Question: I am plotting the local clustering ('transitivity' with 'type = c('local')' argument) of some graphs in a 'boxplot'.

I calculated the 'global' transitivity of these graphs and I want to represent it as an additional line of the plot as wide as each box.
'''
df <- data.frame(values = c(full_trans, clus_trans), vars = rep(c("Full","Clustering"), times=c(20,20)))
par(mfrow=c(1,1))
boxplot(values~vars, data=df, ylim=c(0:1), yaxt='n', boxwex=0.5)
'''
I tried 'abline', but it draws a line through all the plot which doesn't look how I wanted.
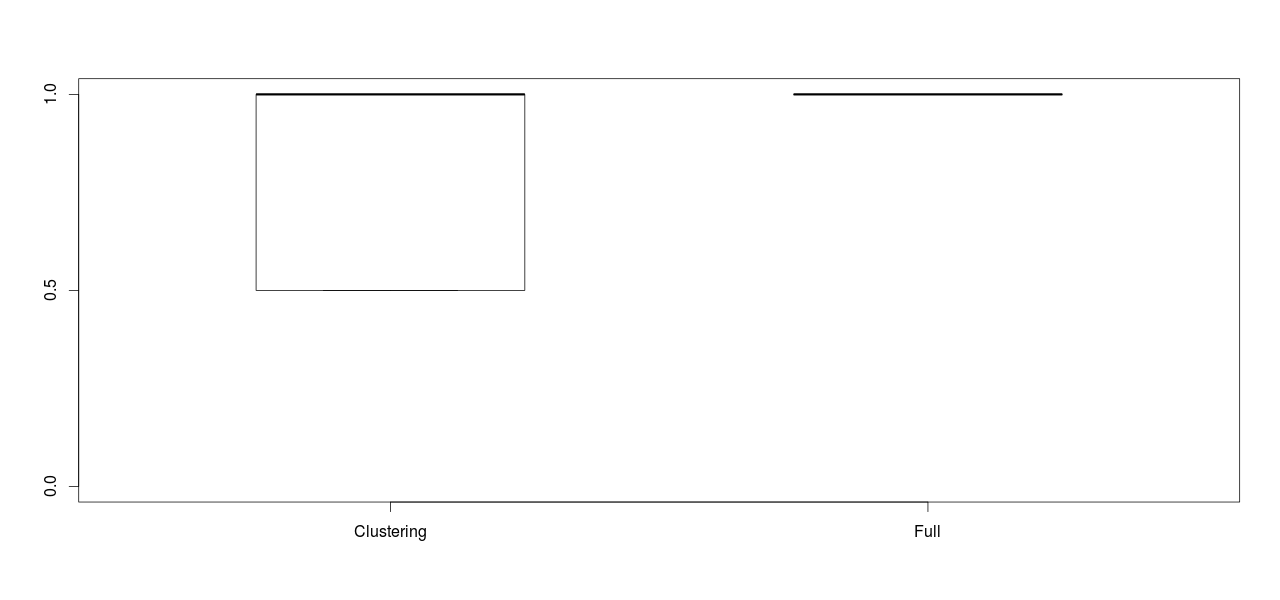
Answer: Create data:
'''
d = data.frame(a=rnorm(10),b=rnorm(10))
'''
Plot boxplots of a defined width:
'''
my_width = 0.5
boxplot(d, boxwex=my_width)
'''
Add lines for global transmissivity using another boxplot (green)
'''
global_tr = 0.3
extra_d = data.frame(a=global_tr,b=global_tr)
boxplot(x = extra_d, at = c(1,2), add=T,col=3, boxwex=my_width, border=3)
'''
... or using segments (red)
'''
x = 1:2
segments(x0=x-0.5*my_width, x1=x+0.5*my_width,y0=0.3, y1=0.3, col=2)
'''